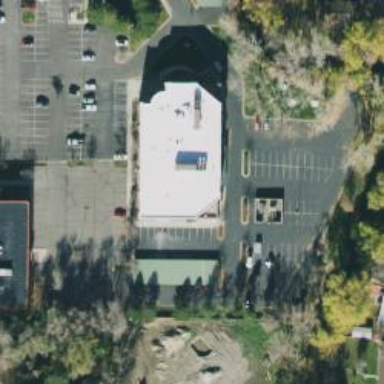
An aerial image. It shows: Healthcare clinic is depicted in the image.